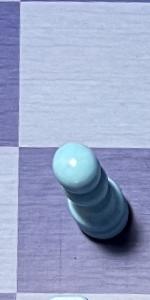
Label: Pawn_White